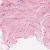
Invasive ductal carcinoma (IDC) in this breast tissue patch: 0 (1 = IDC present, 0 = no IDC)